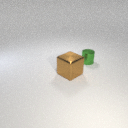
small green metal cylinder to the right of large brown metal cube